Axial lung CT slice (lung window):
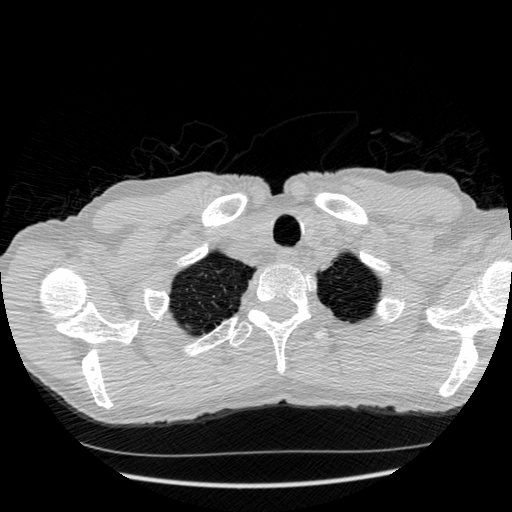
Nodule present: no